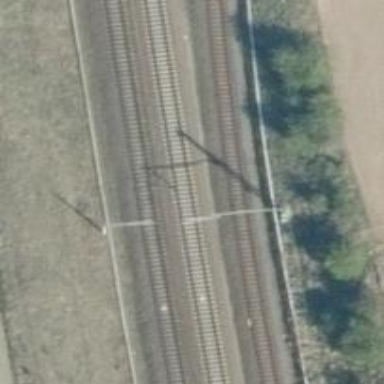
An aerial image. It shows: Milestone along the railway with catenary mast.